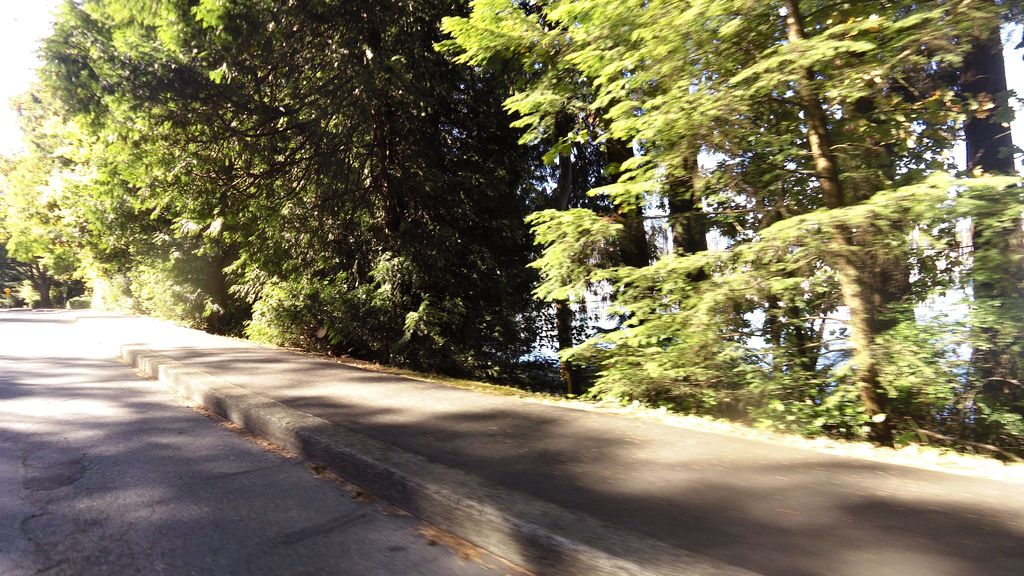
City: vancouver